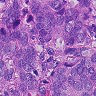
Metastatic tissue present: yes